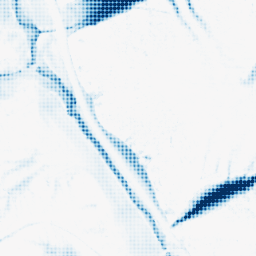
Category: morphological
Decomposition family: morphological
Decomposition parameters: operation: closing
size: 20
Upsampling method: sinc_blackman
Upsampling parameters: scale: 4
kernel_size: 4
Upsampling scale: 4